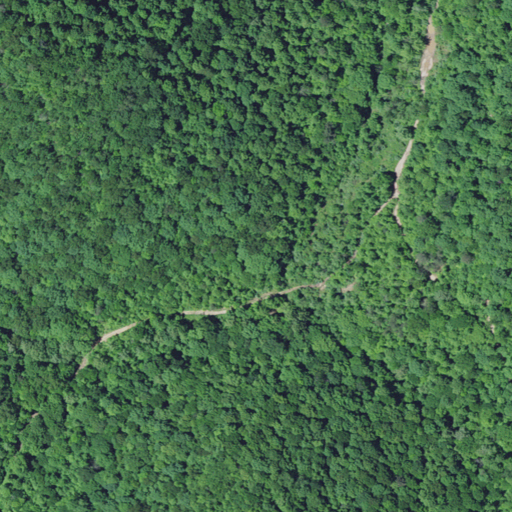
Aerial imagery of valley in Kentucky named Gun Rack Hollow containing deciduous forest and grassland